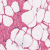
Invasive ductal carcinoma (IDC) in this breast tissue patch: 0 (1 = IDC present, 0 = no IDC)